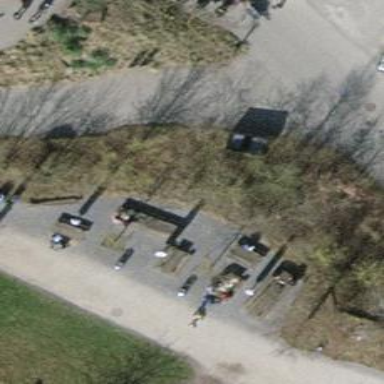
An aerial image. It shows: Picnic site for tourists.